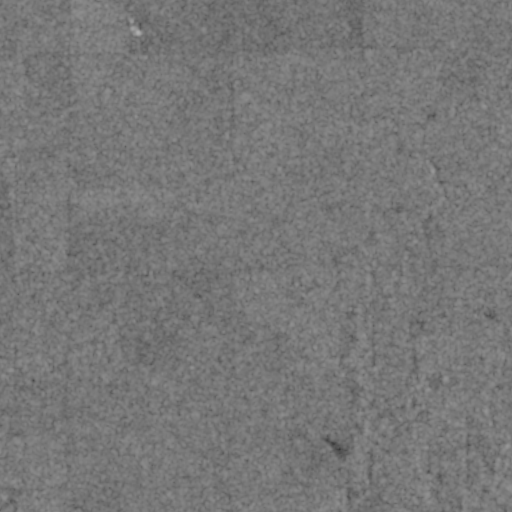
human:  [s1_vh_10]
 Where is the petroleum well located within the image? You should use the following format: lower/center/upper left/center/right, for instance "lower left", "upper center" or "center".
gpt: The petroleum well is located in the center right of the image.
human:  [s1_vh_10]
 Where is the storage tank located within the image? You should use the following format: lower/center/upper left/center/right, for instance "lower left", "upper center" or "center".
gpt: The storage tank is located in the center right of the image.
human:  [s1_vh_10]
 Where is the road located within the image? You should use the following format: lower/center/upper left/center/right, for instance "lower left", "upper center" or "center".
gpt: There is no road in the image.

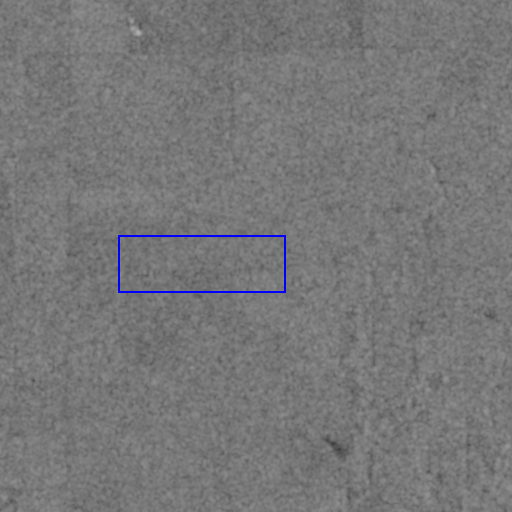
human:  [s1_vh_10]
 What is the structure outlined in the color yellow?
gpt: There is no yellow outline.
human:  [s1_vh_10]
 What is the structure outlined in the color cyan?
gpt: There is no structure outlined in cyan.